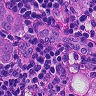
Metastatic tissue present: yes